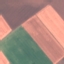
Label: AnnualCrop